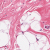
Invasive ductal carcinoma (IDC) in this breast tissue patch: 0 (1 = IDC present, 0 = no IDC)